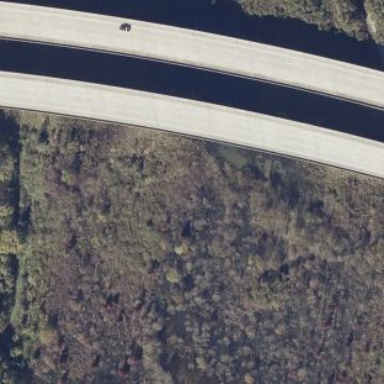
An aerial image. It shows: Bridge with beam structure.